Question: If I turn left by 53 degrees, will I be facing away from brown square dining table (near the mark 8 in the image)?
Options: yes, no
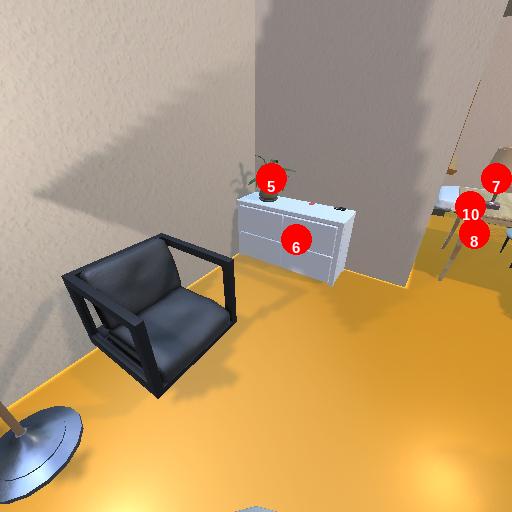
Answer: yes